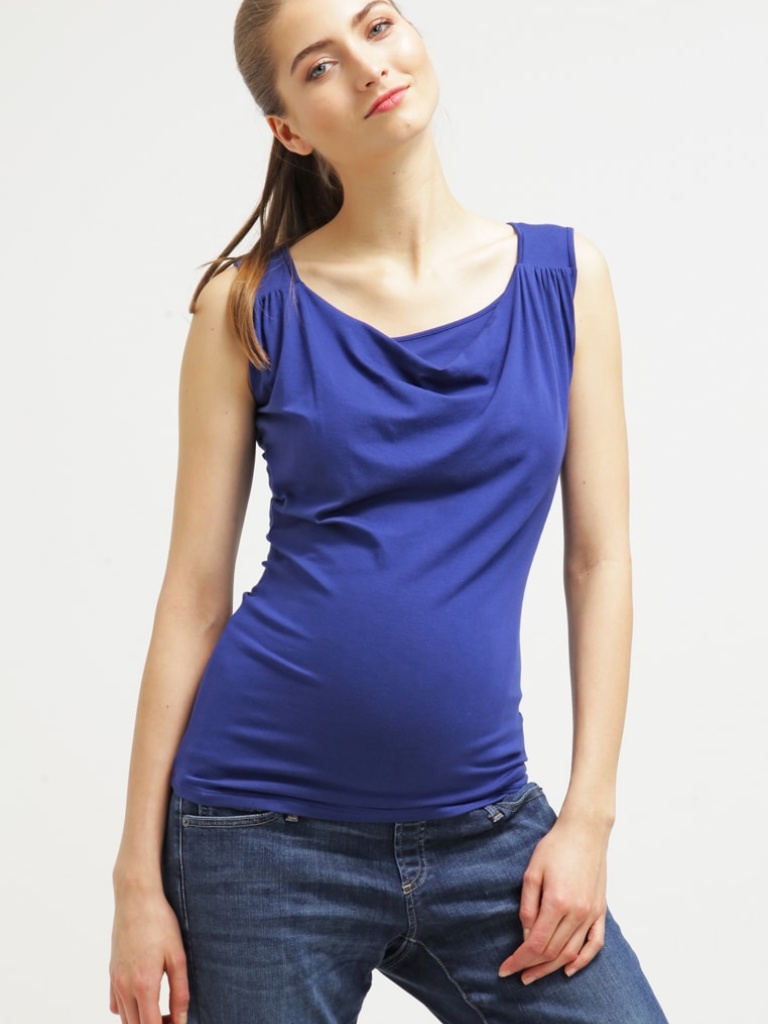
jersey tight sleeveless hip length Untucked cowl top